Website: macys
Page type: delivery-shipping
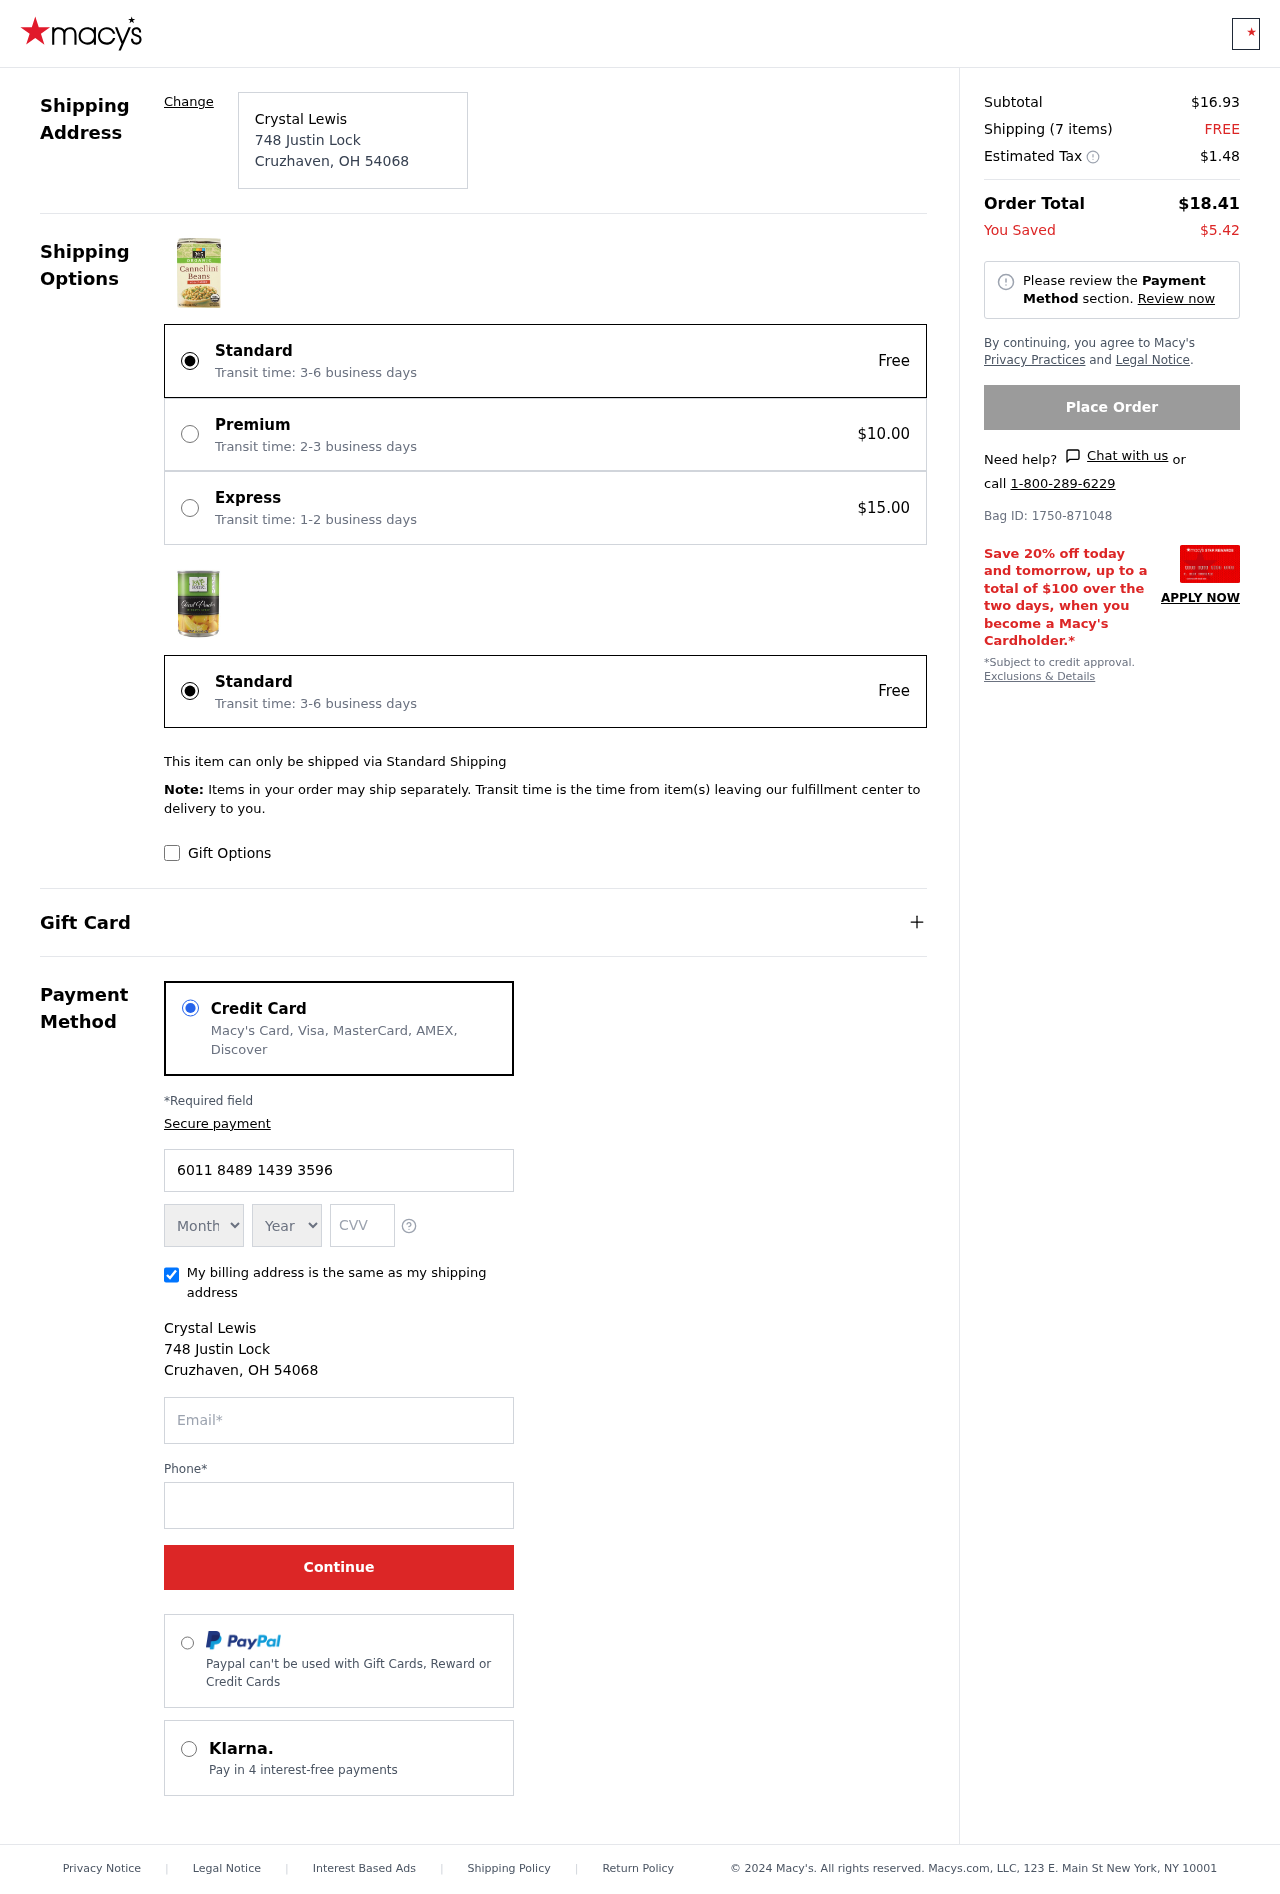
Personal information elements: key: PII_CARD_EXPIRY_MONTH
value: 08
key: PII_CARD_EXPIRY_YEAR
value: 28
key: PII_CITY
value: Cruzhaven
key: PII_CITY_STATE_ZIP
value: Cruzhaven, OH 54068
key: PII_FULLNAME
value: Crystal Lewis
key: PII_POSTCODE
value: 54068
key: PII_STATE_ABBR
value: OH
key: PII_STREET
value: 748 Justin Lock
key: PII_CARD_NUMBER
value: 6011 8489 1439 3596
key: PII_CARD_CVV
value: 548
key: PII_EMAIL
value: crystal_lewis@gmail.com
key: PII_PHONE
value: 7334713135
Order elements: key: ORDER_SUBTOTAL
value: $16.93
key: ORDER_NUM_ITEMS
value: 7
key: ORDER_SHIPPING_COST
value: FREE
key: ORDER_TAX
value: $1.48
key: ORDER_TOTAL
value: $18.41
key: ORDER_SAVINGS
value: $5.42
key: ORDER_BAG_ID
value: Bag ID: 1750-871048